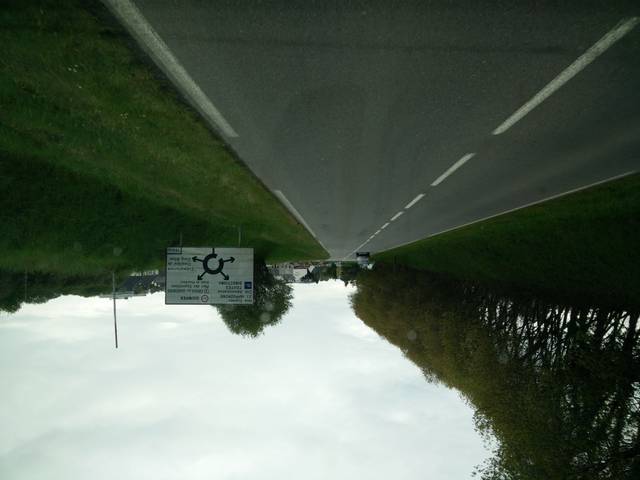
Region: France
Coordinates: 48.018, -4.098